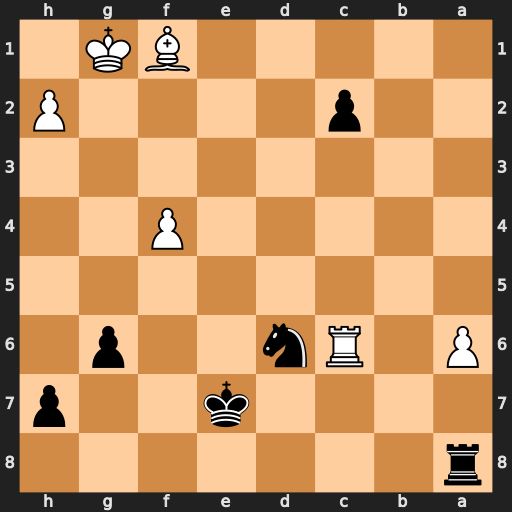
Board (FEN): r7/4k2p/P1Rn2p1/8/5P2/8/2p4P/5BK1
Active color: b
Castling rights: -
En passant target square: -
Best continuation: Rc8 Rxc2 Rxc2